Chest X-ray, AP view. Patient: 49 years old, sex M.
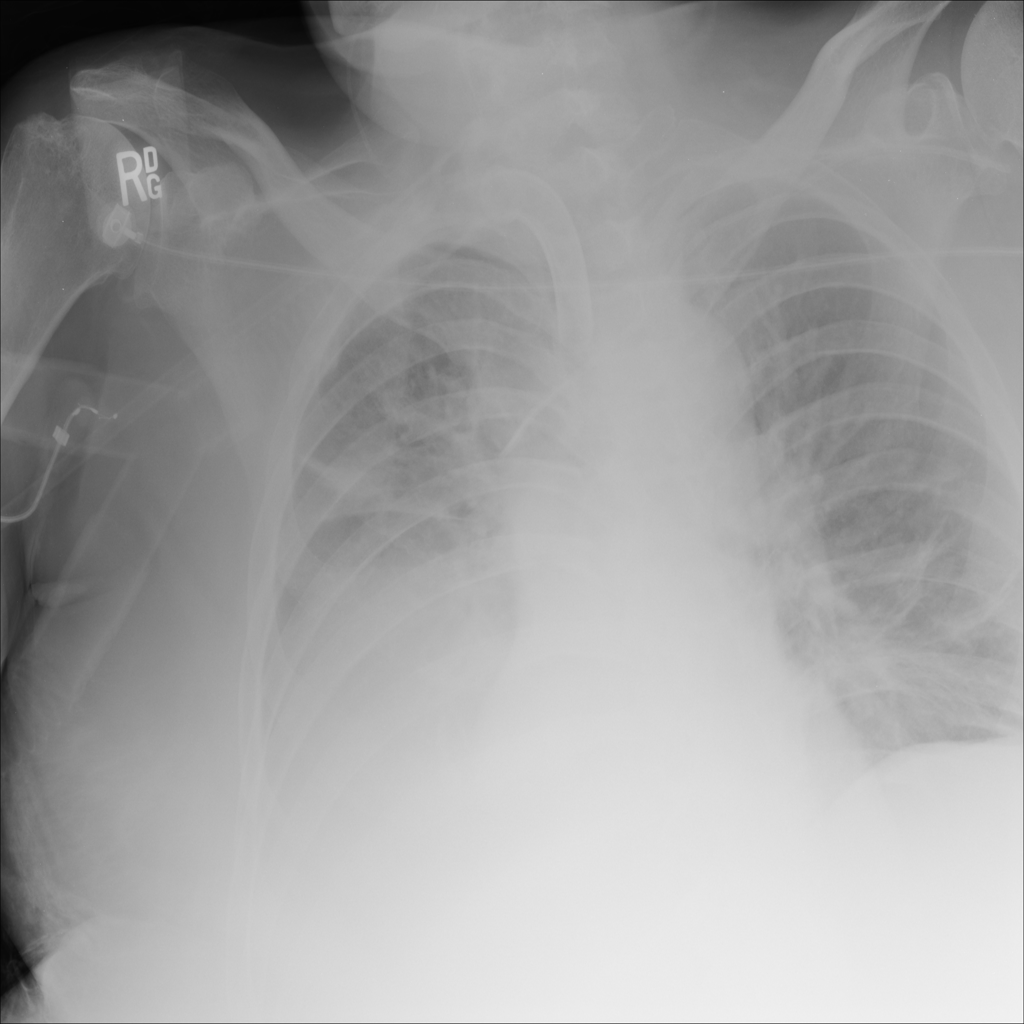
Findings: Atelectasis, Effusion, Infiltration, Mass